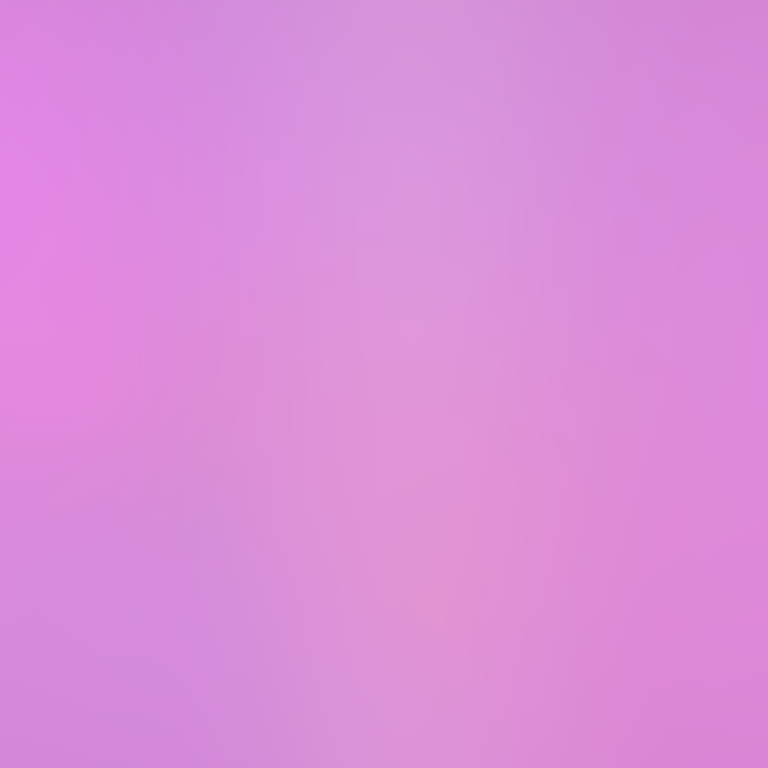
Abstract light effect, smooth gradient from soft lavender to gentle pink, serene atmosphere, diffuse glow, no room, no furniture, no objects.